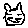
Label: cat